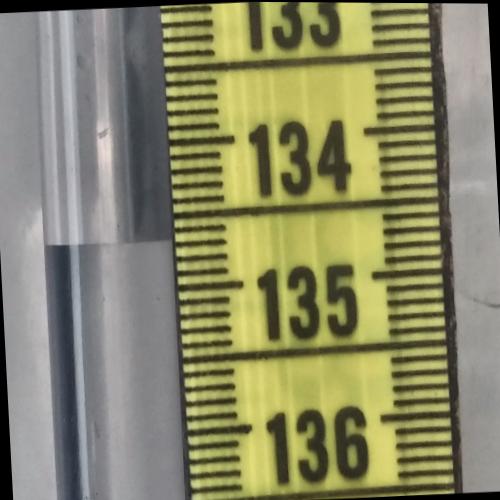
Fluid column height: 134.7 cm